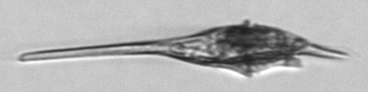
Label: Tripos_lineatus